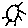
Label: sun